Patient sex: F
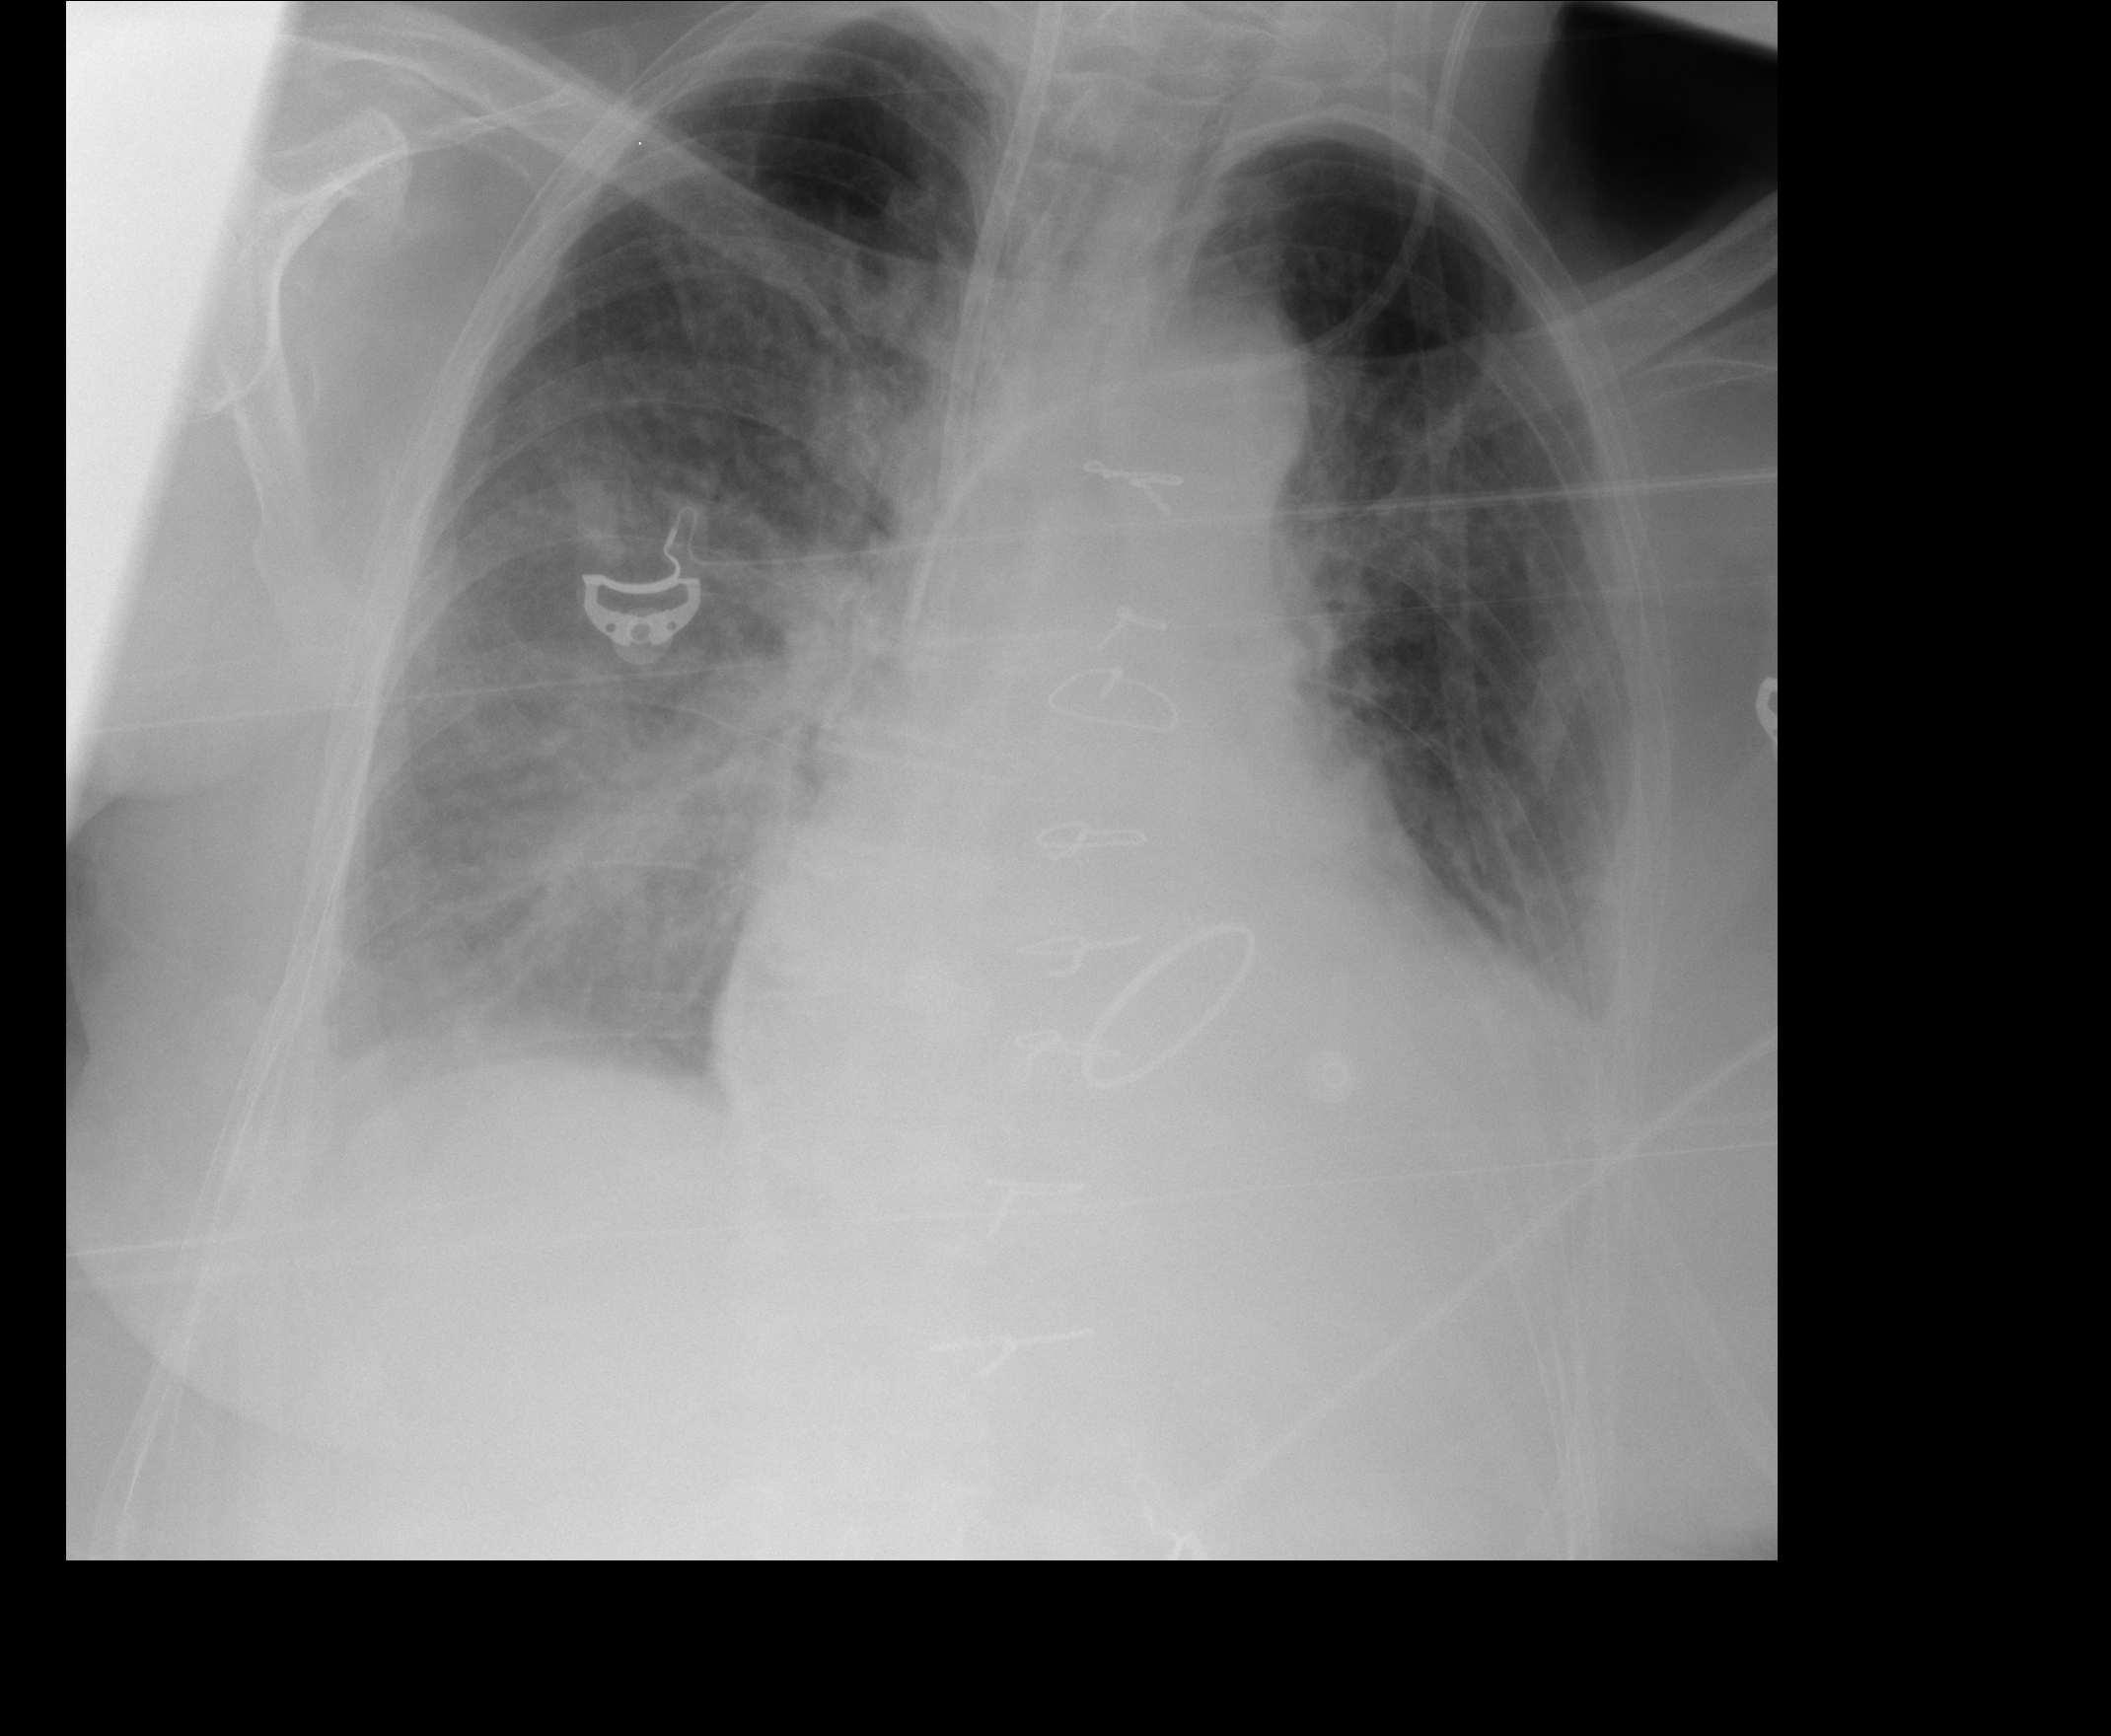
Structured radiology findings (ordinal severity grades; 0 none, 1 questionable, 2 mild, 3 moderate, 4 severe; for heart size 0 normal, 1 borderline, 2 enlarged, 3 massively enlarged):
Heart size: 2
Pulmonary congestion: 2
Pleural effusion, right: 1
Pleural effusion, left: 2
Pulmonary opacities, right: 0
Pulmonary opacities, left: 0
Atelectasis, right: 0
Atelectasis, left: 0